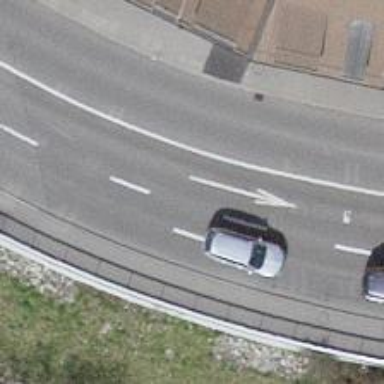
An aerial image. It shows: Secondary road with asphalt surface.